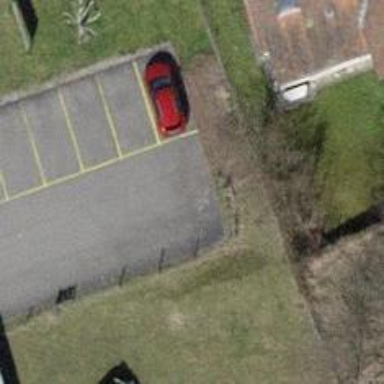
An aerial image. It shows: Parking aisle designated as service road.